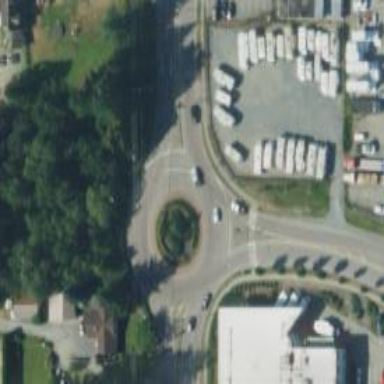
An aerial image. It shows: Secondary road with asphalt surface leading to roundabout junction.